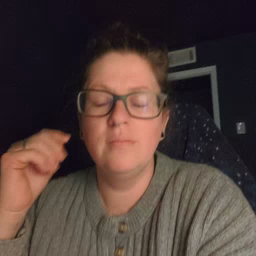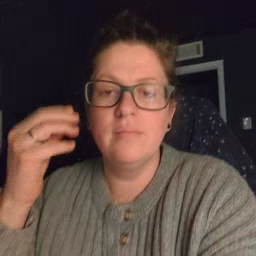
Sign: think